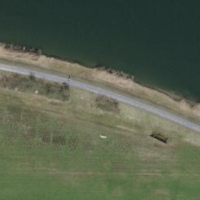
EUNIS habitat code: 25
Species observed at this site:
Tachybaptus ruficollis
Milvus milvus
Ciconia ciconia
Aeshna mixta
Buteo buteo